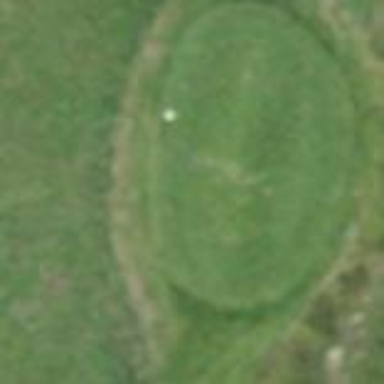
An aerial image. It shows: Grassy area designated as golf tee.